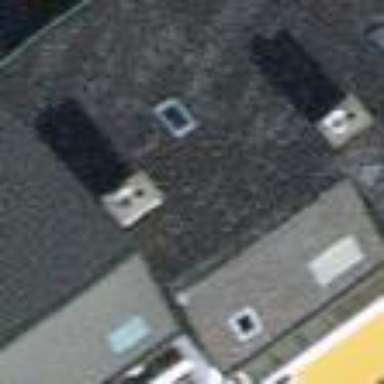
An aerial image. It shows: Simple and straightforward house.